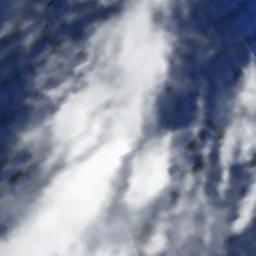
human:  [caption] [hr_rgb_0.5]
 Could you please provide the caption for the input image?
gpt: A little white cloud floated above the blue figure .

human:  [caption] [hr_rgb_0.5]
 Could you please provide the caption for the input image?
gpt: The stratus clouds are located above the surface of the sea .

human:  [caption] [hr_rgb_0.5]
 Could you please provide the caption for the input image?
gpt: Large fluffy white clouds on blue sea .

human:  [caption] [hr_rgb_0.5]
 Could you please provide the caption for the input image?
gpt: The white cloud is above blue sea .

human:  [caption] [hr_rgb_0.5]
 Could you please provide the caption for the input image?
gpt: There are thick white clouds over a blue sea .